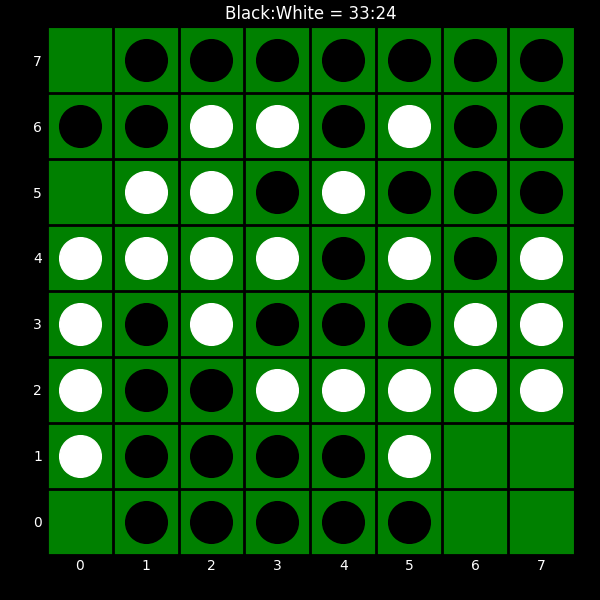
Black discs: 33
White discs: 24